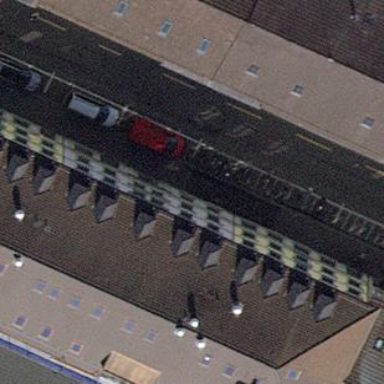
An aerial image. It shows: Building with gabled roof oriented across.